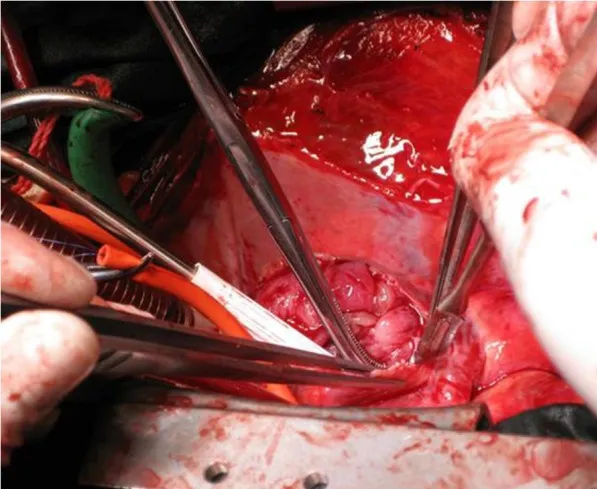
A large mass measuring 8 cm x 6 cm x 5 cm in the right atrium.
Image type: medical_photograph (other_medical_photograph)